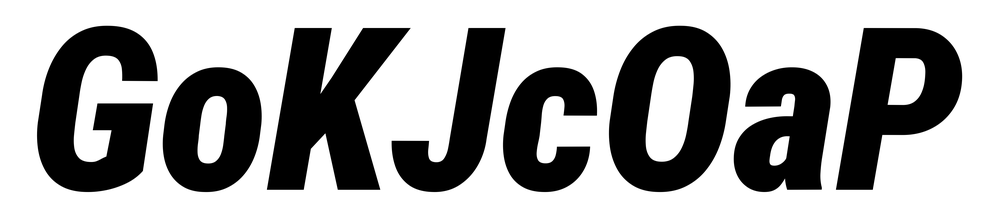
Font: Roboto-Italic_Condensed_Black_Italic